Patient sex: M
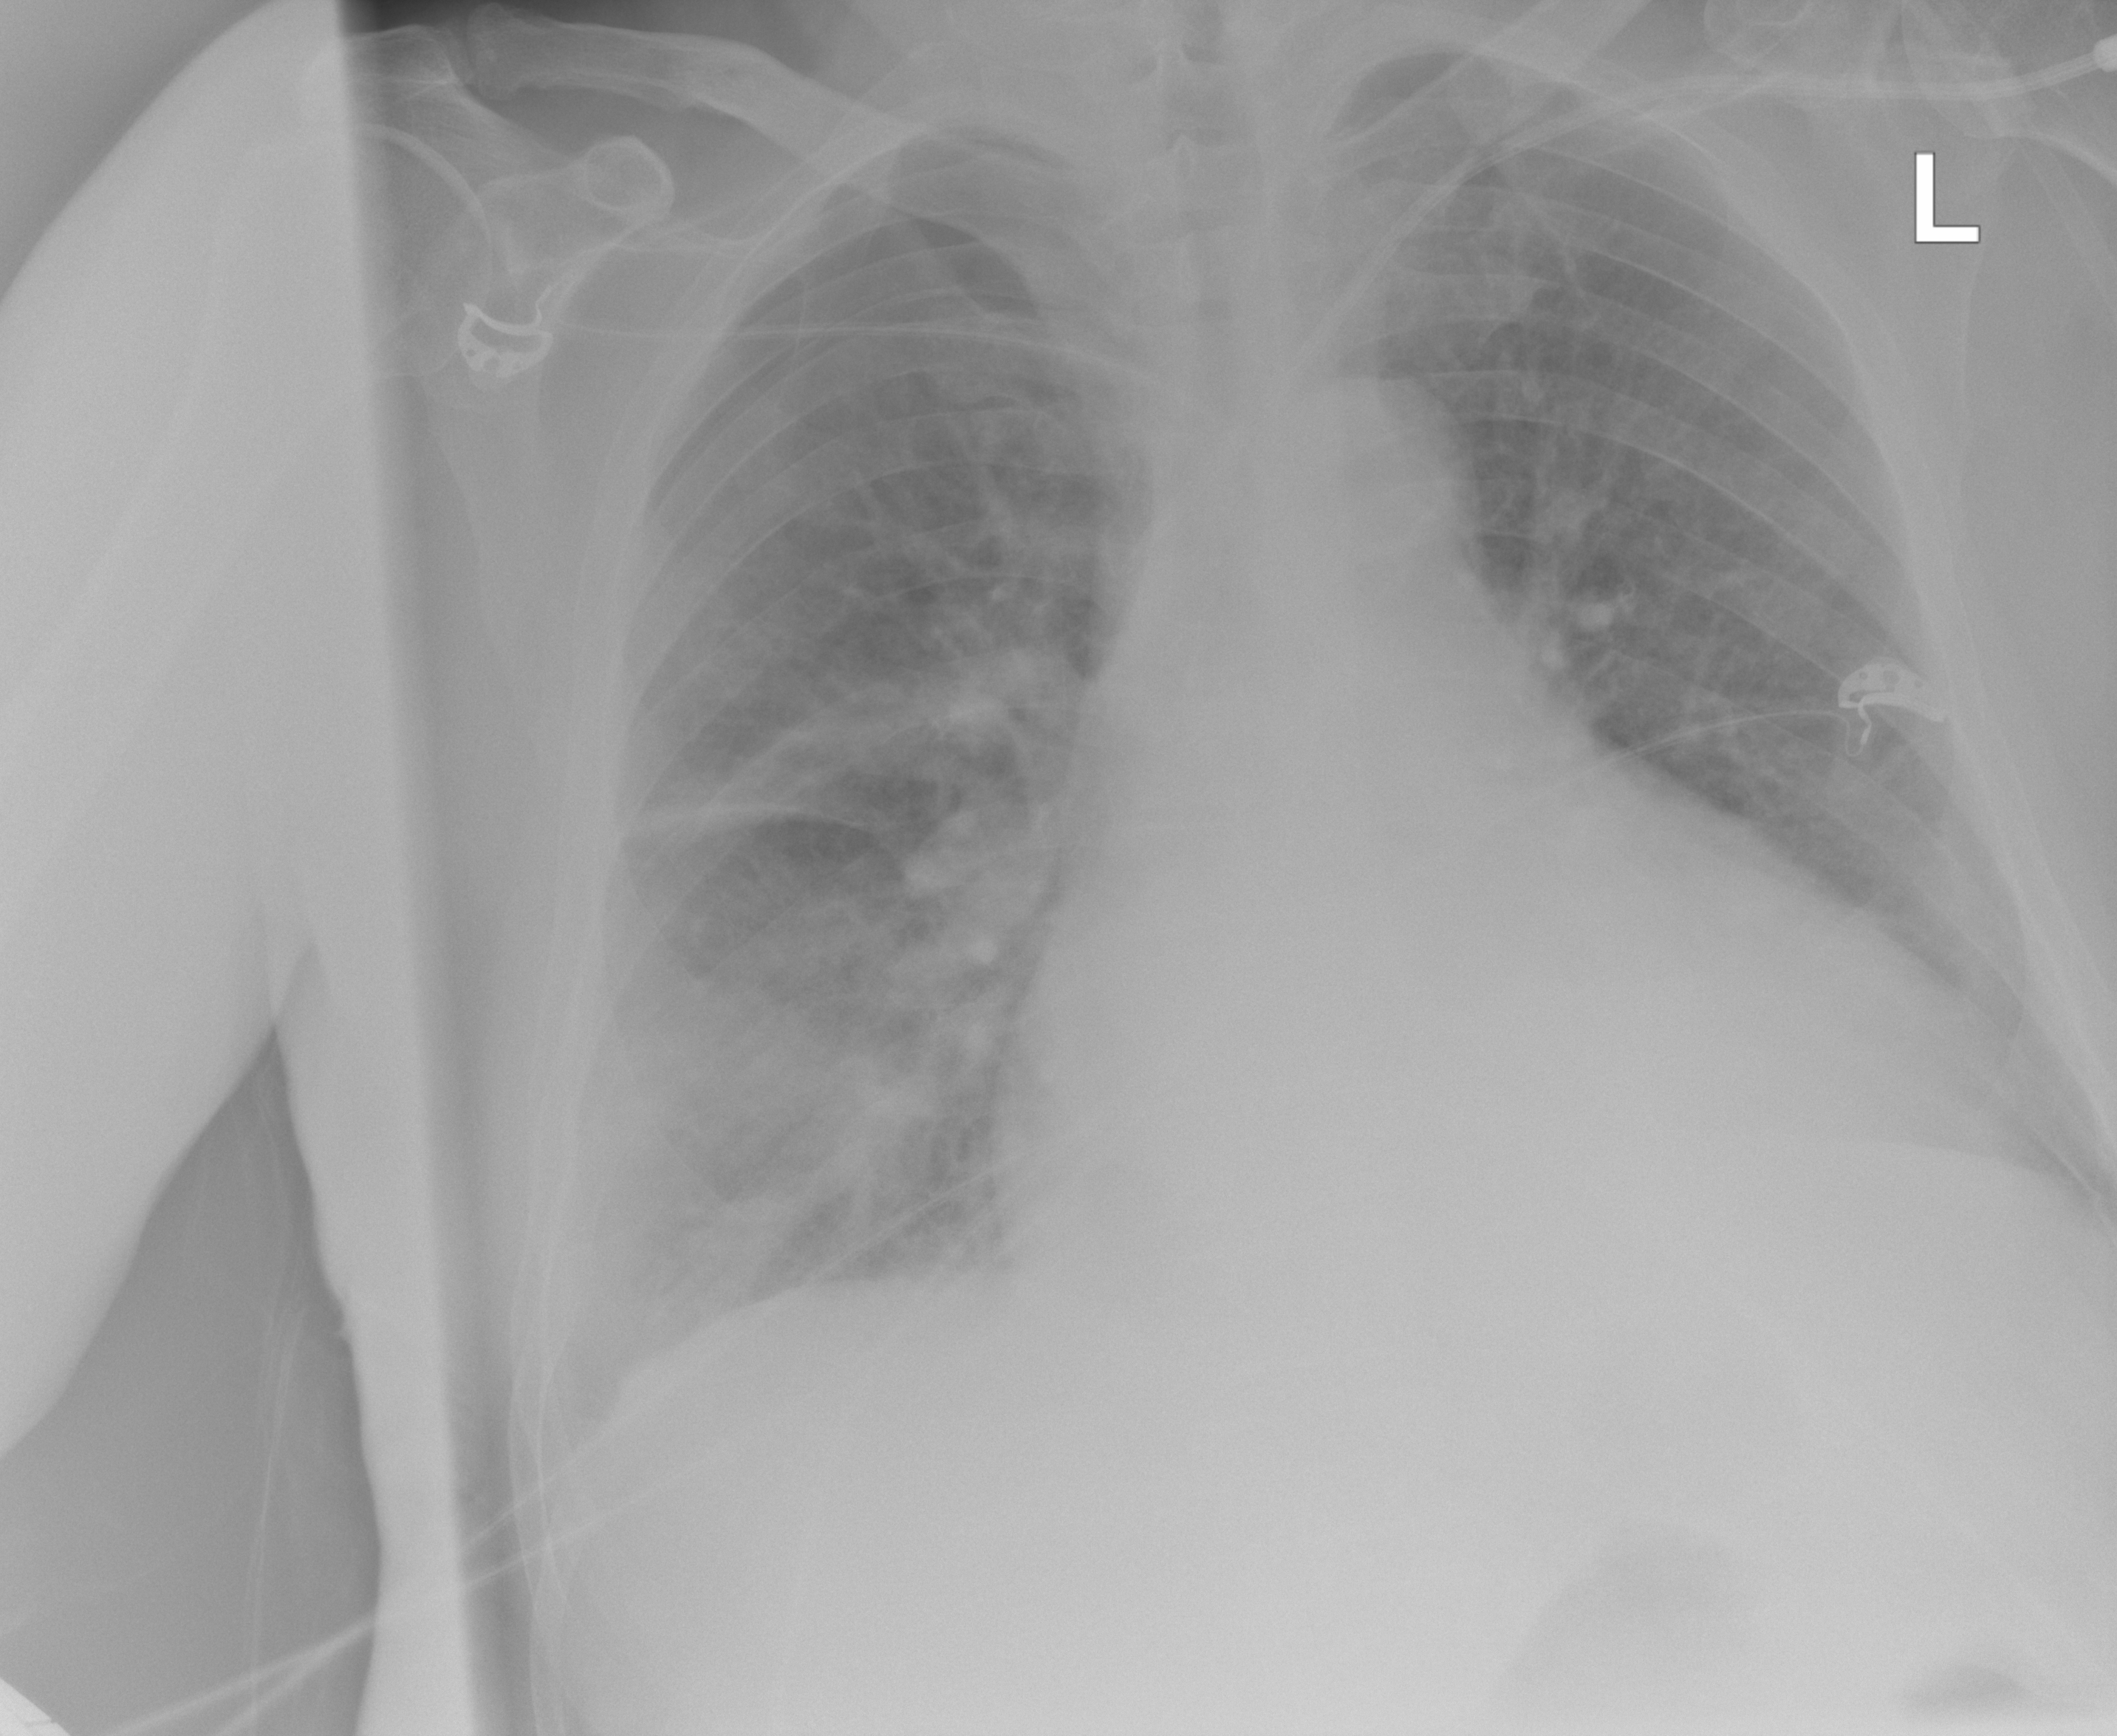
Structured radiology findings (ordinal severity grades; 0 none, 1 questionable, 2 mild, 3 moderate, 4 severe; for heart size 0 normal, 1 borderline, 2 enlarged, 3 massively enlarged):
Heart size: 2
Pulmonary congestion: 2
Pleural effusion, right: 0
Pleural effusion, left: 2
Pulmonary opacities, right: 3
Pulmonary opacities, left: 2
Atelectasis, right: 2
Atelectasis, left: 2